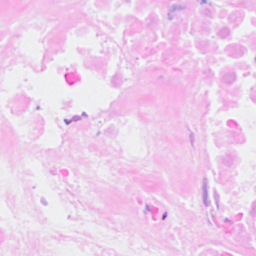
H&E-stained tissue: Breast